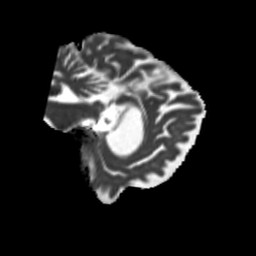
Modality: MD
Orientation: sagittal
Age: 56
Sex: male
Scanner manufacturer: siemens
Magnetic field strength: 3 T
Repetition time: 5.25 s
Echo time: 0.08 s